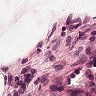
Metastatic tissue present: no